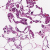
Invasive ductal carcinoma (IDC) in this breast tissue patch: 0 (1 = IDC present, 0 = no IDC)